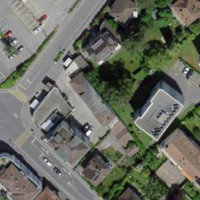
EUNIS habitat code: 54
Species observed at this site:
Valerianella locusta